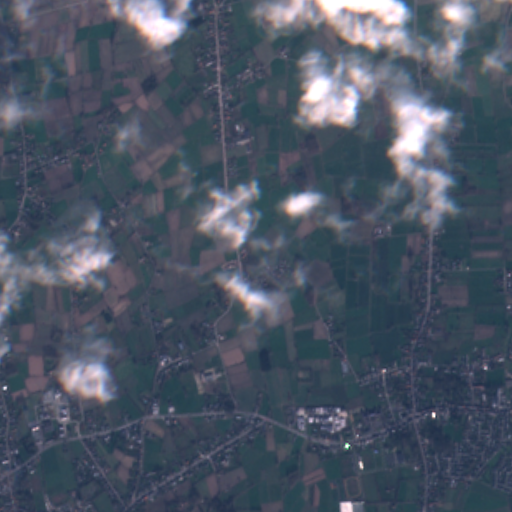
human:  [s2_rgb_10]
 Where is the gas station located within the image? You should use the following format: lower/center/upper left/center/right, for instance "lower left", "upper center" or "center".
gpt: The gas station is located in the lower center of the image.
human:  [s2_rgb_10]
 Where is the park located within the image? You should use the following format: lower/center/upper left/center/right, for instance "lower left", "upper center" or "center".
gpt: The park is located in the lower of the image.
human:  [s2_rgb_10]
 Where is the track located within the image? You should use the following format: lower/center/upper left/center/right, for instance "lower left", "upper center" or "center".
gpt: The track is located in the lower right of the image.
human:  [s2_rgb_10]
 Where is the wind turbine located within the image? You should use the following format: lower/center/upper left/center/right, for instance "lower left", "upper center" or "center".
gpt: The wind turbine is located in the upper left of the image.
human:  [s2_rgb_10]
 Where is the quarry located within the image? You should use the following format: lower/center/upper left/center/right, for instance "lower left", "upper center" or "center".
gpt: There is no quarry in the image.